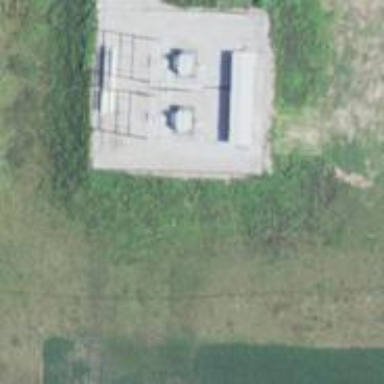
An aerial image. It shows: Distribution level power substation.